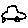
Label: car